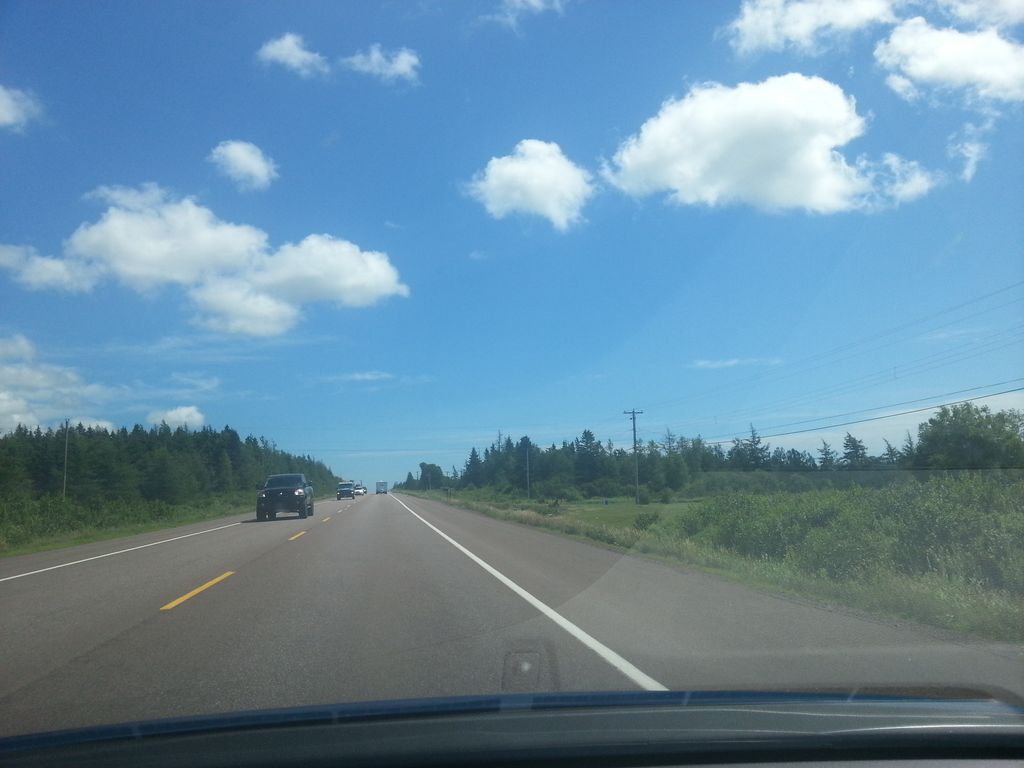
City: charlottetown